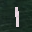
Label: 1